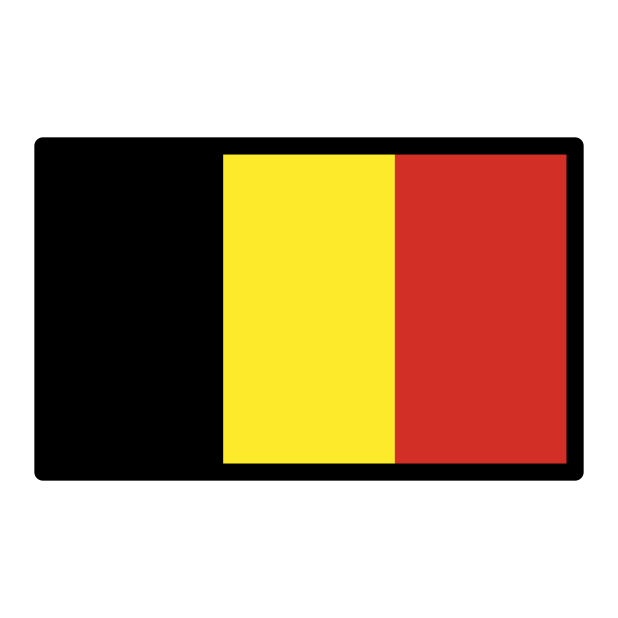
flag: Belgium